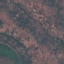
Land use / land cover class: HerbaceousVegetation